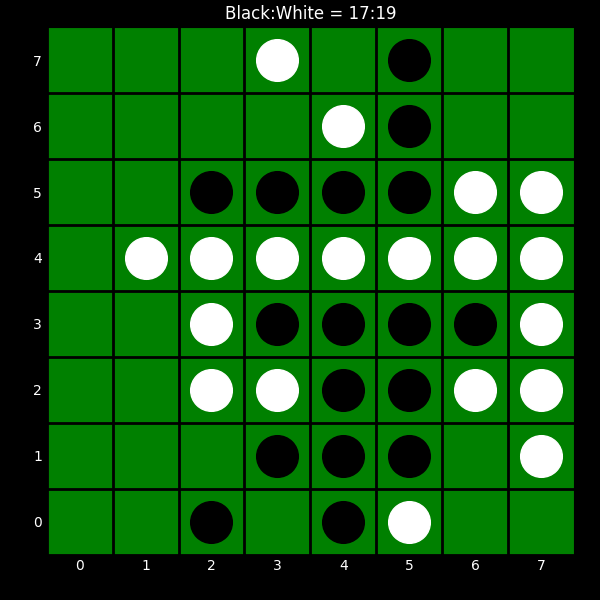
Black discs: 17
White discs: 19